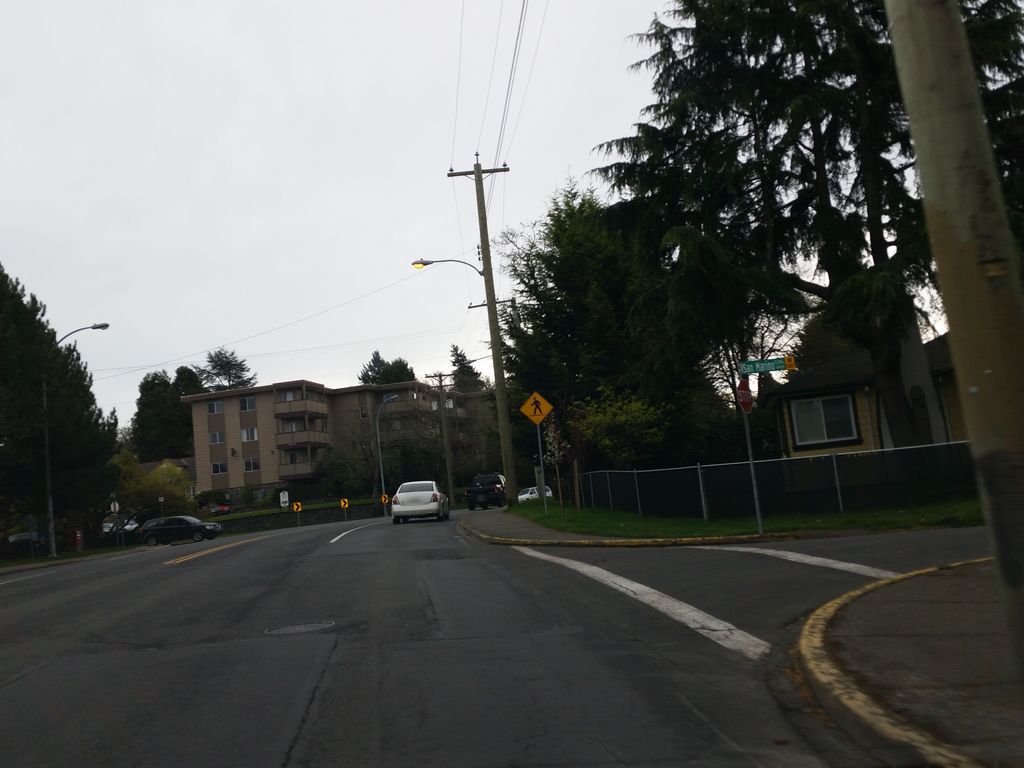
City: victoria